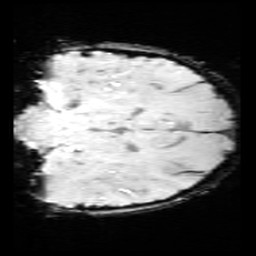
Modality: SWI
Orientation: coronal
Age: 11
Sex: male
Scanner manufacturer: siemens
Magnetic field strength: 3 T
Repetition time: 0.027 s
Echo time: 0.02 s